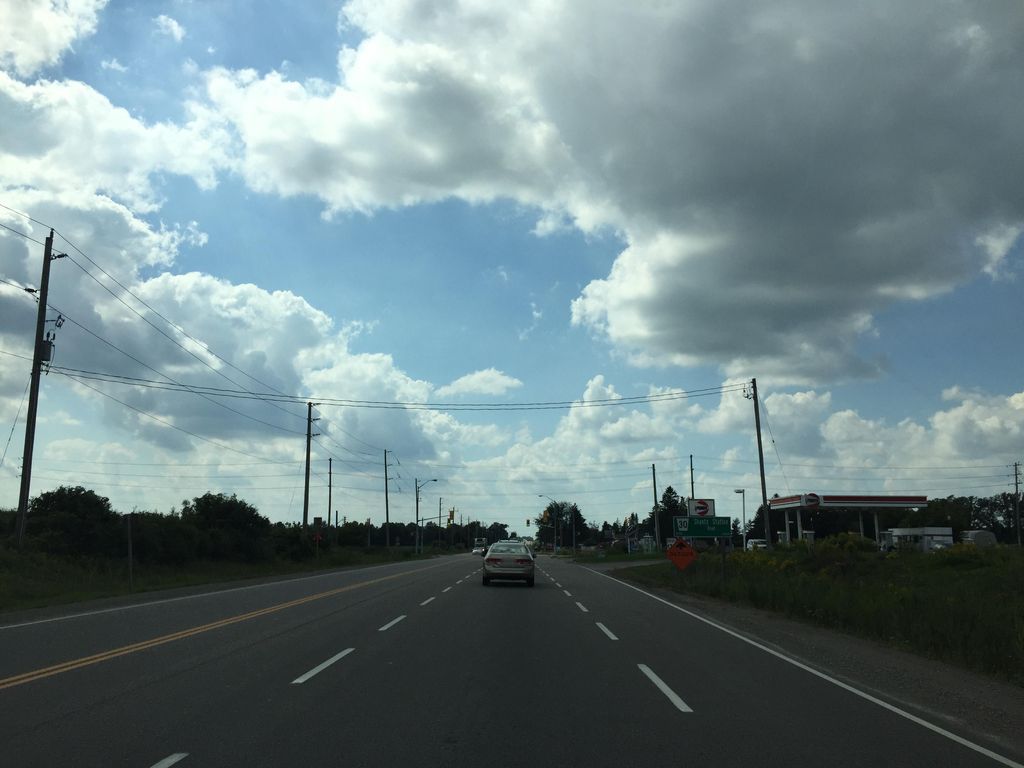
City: kitchener-waterloo